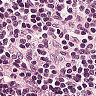
Metastatic tissue present: no